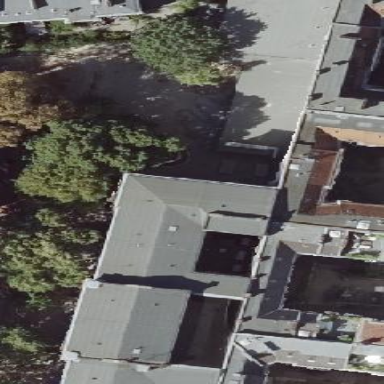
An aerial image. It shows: Part of building is shown in the image.